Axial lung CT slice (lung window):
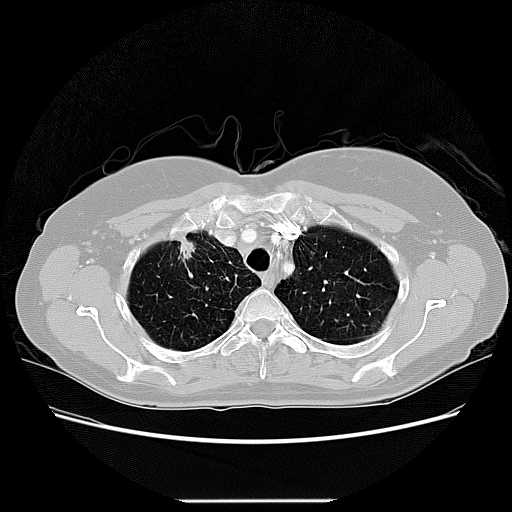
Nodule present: yes
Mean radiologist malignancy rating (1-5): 4.667